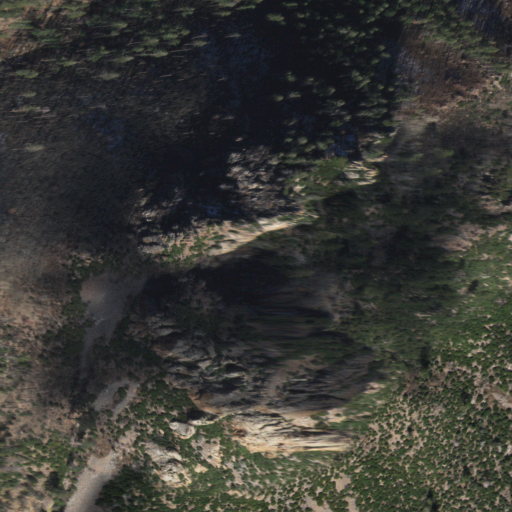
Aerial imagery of mountain in Arizona named Sanders Peak containing shrub, evergreen forest, and mixed forest